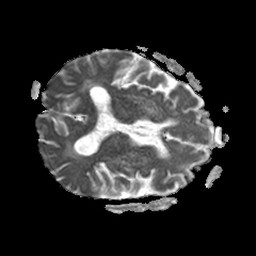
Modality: ADC
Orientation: axial
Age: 82
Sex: male
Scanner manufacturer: philips
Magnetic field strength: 1.5 T
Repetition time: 3.393 s
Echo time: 0.06922 s